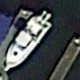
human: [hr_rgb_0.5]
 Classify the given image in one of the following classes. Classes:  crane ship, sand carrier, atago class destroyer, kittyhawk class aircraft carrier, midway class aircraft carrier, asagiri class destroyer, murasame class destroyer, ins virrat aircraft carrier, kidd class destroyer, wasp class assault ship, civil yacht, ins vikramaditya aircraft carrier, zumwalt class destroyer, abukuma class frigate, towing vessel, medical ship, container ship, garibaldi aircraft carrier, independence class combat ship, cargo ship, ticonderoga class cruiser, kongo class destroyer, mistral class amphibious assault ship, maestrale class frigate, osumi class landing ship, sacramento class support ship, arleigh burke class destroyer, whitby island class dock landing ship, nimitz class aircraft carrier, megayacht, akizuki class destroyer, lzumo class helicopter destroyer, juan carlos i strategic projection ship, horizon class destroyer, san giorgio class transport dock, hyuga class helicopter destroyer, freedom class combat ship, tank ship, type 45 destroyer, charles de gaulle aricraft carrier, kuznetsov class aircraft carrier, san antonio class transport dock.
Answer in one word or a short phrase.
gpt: Civil yacht